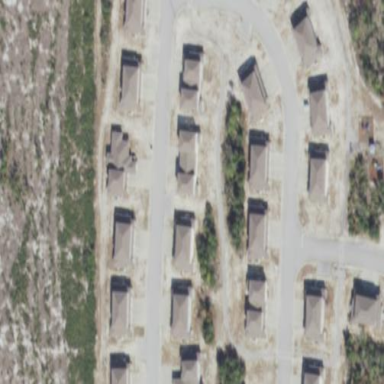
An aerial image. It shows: Single-family residential area.